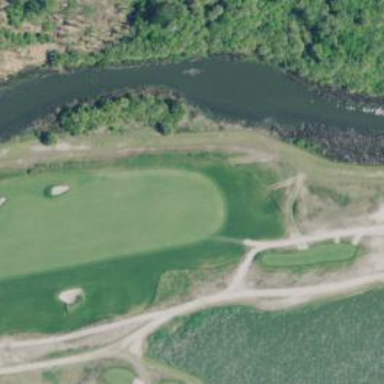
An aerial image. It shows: Path for both roads and golfers.